Brain MRI, t2w sequence, axial 2D slice.
Patient: age 43, sex F, weight 95 kg, height 1.95 m
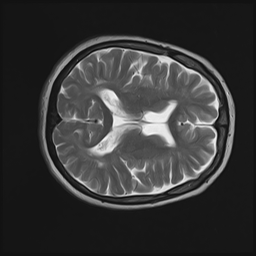